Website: crate-barrel
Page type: gifting
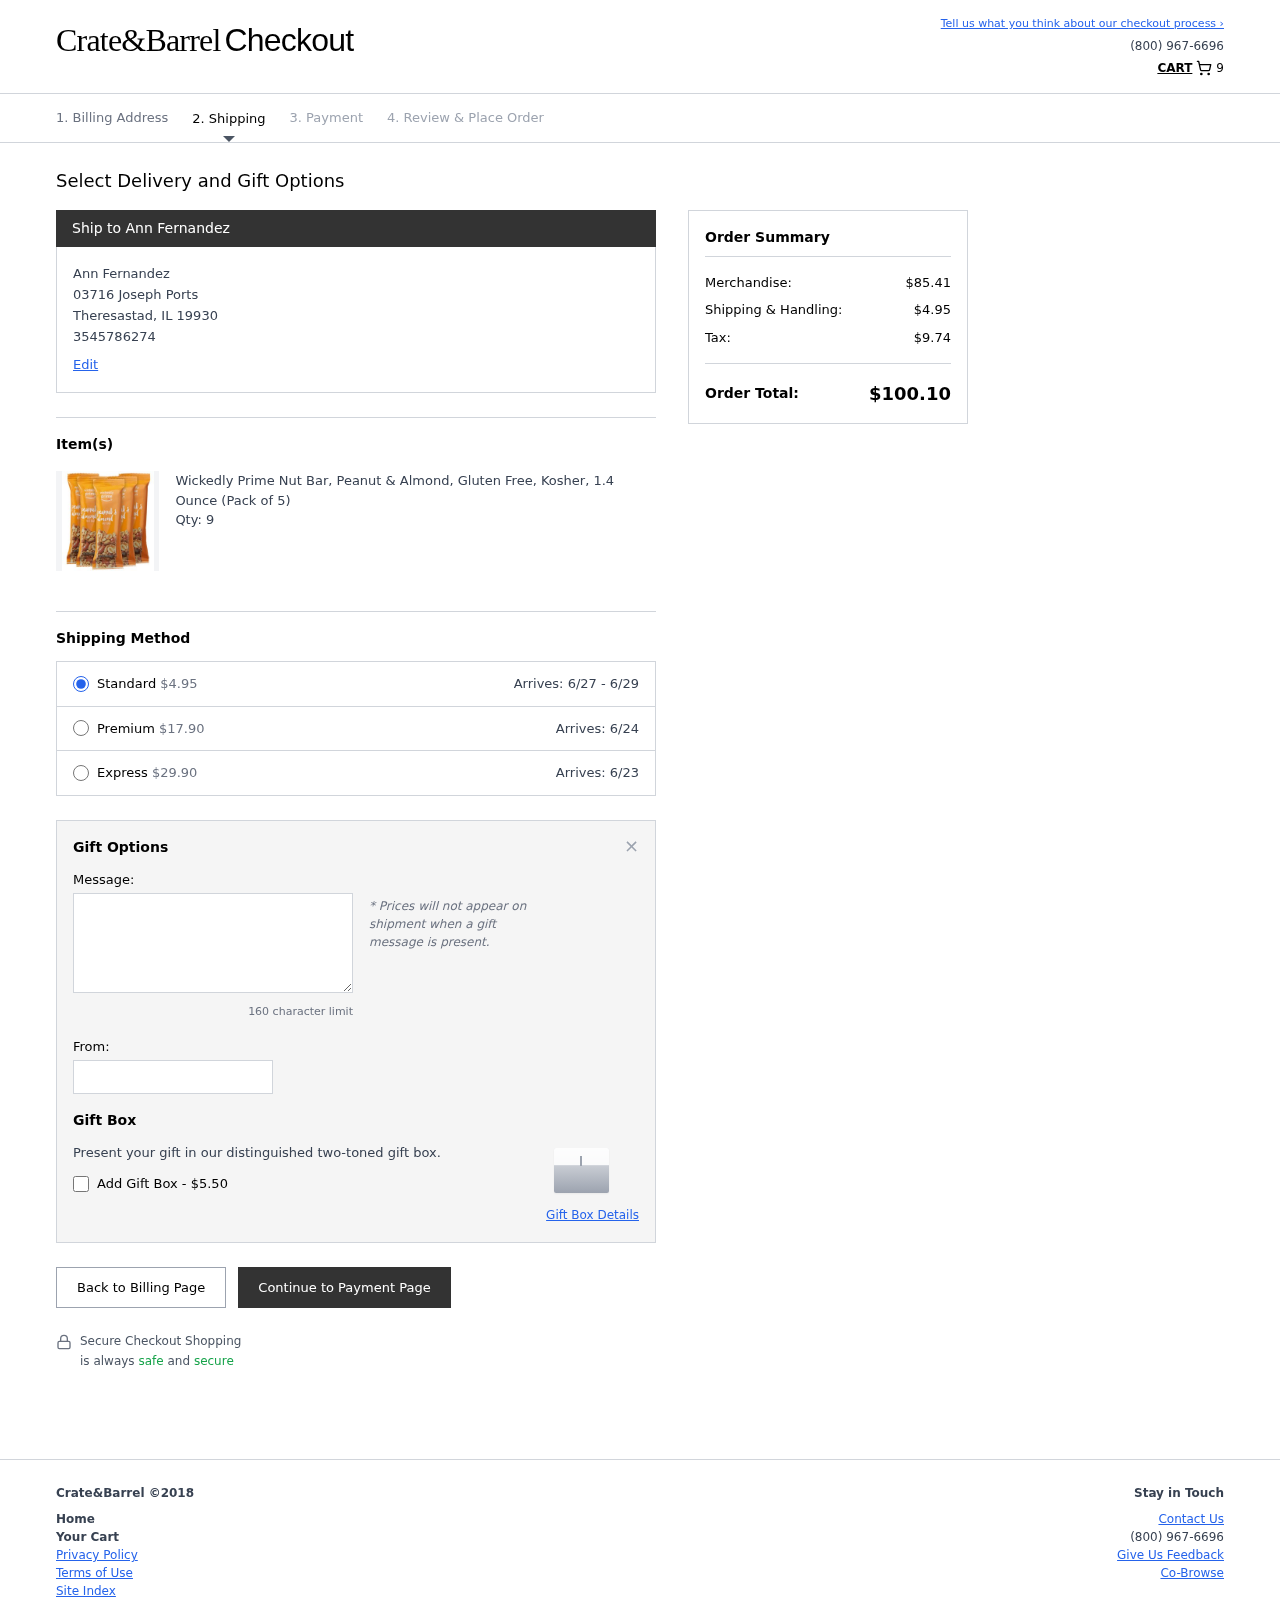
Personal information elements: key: PII_CITY
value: Theresastad
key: PII_FULLNAME
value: Ann Fernandez
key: PII_GIFT_FIRSTNAME
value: Danny
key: PII_GIFT_MESSAGE
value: Hey Danny, I thought these nut bars might be the perfect little snack for those busy days ahead! Enjoy a tasty treat and don't forget to take a break now and then. Cheers to you! – Ann
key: PII_PHONE
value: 3545786274
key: PII_POSTCODE
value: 19930
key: PII_STATE_ABBR
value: IL
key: PII_STREET
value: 03716 Joseph Ports
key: PII_FULLNAME2
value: Ann Fernandez
Product elements: key: PRODUCT1_NAME
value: Wickedly Prime Nut Bar, Peanut & Almond, Gluten Free, Kosher, 1.4 Ounce (Pack of 5)
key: PRODUCT1_QUANTITY
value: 9
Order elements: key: ORDER_NUM_ITEMS
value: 9
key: ORDER_SHIPPING_COST
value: $4.95
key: ORDER_DELIVERY_DATE_RANGE
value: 6/27 - 6/29
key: ORDER_PREMIUM_SHIPPING
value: $17.90
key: ORDER_PREMIUM_DATE
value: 6/24
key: ORDER_EXPRESS_SHIPPING
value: $29.90
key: ORDER_EXPRESS_DATE
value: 6/23
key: ORDER_SUBTOTAL
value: $85.41
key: ORDER_TAX
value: $9.74
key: ORDER_TOTAL
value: $100.10